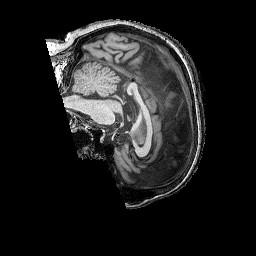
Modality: T1w
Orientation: sagittal
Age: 49
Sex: female
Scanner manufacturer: siemens
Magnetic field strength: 3 T
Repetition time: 2.25 s
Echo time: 0.00415 s